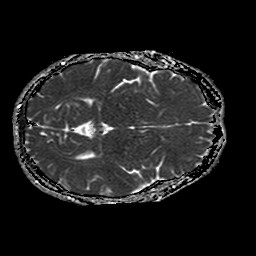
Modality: ADC
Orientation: axial
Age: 20
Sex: male
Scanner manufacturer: philips
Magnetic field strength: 1.5 T
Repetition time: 4.33 s
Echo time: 0.1015 s